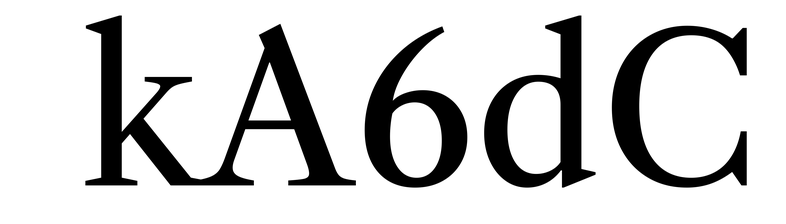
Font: LibreCaslonText_Regular